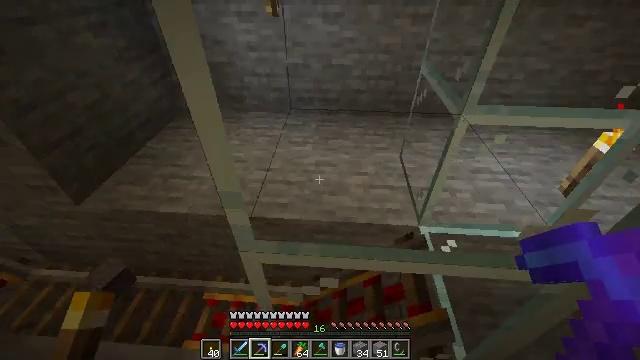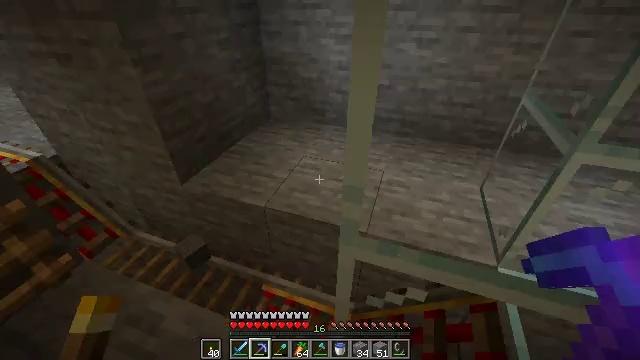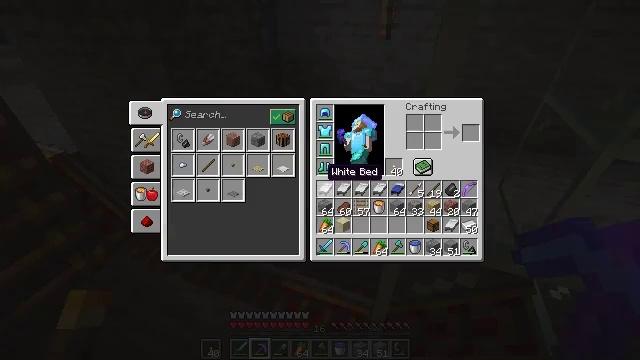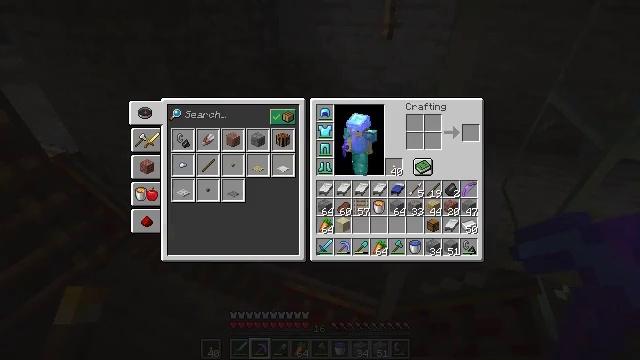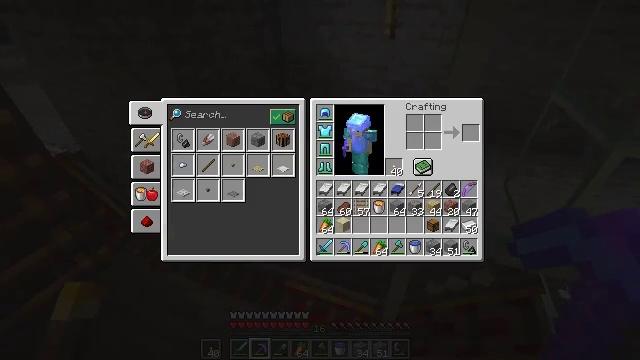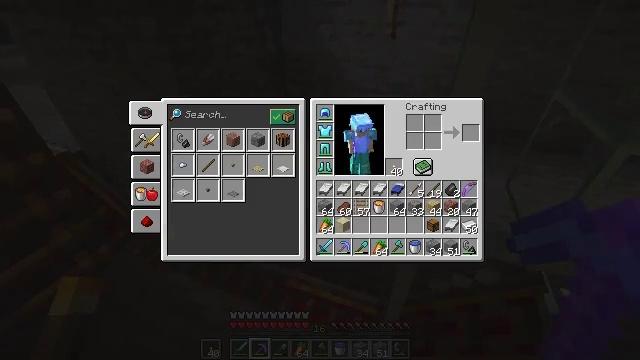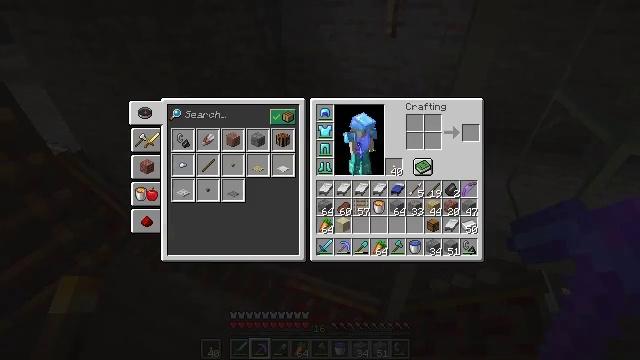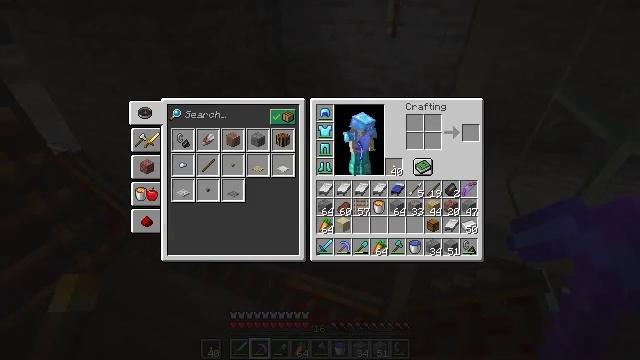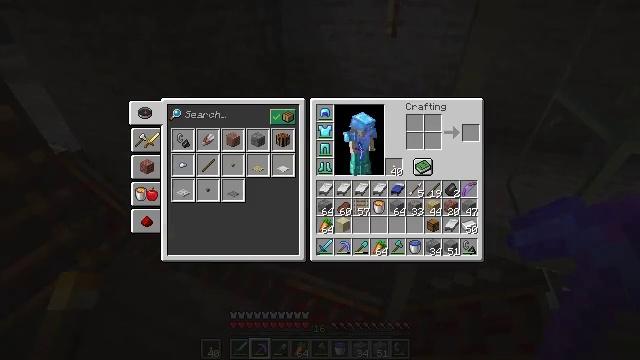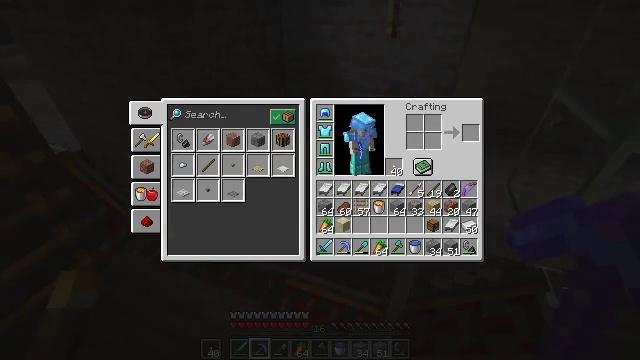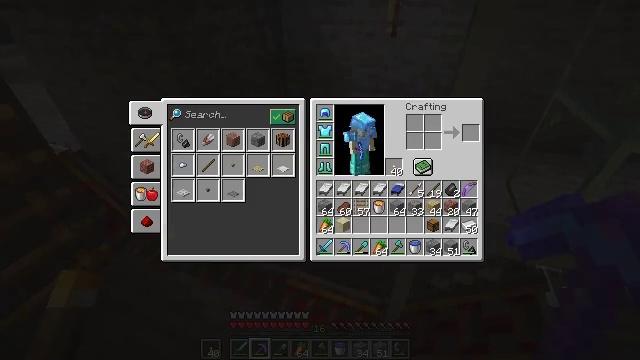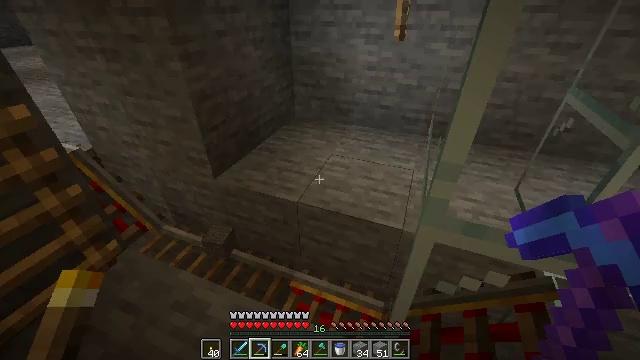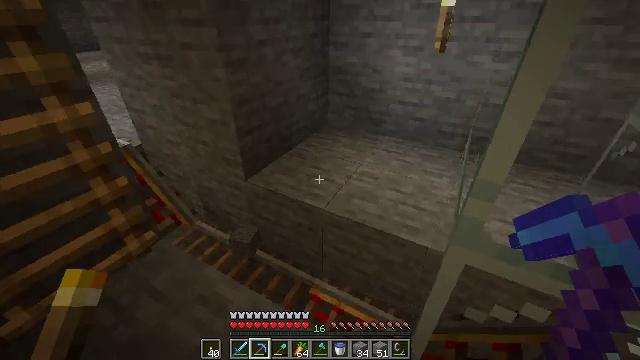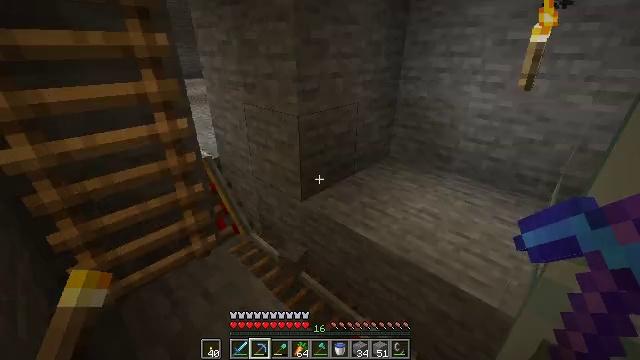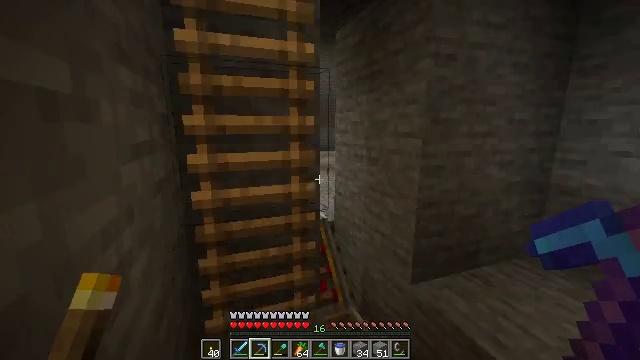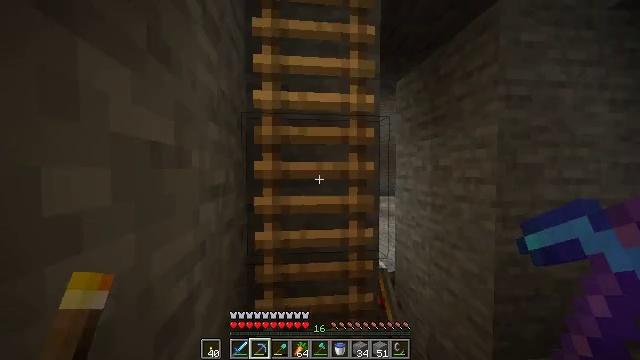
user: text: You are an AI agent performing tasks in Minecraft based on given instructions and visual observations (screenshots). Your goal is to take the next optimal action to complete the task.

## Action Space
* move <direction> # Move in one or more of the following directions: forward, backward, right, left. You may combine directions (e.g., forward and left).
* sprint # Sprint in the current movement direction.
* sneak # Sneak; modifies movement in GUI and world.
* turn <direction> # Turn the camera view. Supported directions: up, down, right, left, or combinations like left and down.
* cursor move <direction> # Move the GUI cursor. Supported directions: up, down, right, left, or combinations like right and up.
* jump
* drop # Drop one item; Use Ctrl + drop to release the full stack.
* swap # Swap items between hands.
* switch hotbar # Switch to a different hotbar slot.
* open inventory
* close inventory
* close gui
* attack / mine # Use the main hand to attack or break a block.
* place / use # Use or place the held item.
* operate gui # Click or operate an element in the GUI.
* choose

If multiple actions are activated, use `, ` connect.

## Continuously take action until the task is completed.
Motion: motion action
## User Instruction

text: Remove a carrot from the inventory.
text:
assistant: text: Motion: move back and move left, turn left and up
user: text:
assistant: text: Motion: open inventory
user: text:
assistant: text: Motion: open inventory
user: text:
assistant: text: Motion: turn right, open inventory
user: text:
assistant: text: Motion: turn right
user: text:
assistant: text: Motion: turn right and up
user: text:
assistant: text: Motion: no_op
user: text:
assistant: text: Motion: no_op
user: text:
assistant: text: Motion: no_op
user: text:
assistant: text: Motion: turn left
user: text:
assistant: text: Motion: turn left
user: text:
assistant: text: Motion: turn left and up
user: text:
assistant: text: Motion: turn left and up
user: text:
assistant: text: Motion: turn left and up
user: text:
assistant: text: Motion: turn left and up
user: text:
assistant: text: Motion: move forward, turn up
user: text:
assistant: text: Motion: move forward
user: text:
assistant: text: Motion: move forward, turn up
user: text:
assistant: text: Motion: move forward, turn up
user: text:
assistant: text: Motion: move forward, turn left and up
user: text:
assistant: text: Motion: move forward, turn left and up
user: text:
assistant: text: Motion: move forward, turn left and up, jump
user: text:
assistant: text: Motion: move forward, turn up, jump
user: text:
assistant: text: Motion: move forward, turn right and up, jump
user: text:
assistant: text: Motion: move forward, turn up, jump
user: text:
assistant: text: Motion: move forward, turn up
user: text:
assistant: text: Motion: move forward, turn up
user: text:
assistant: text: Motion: move forward
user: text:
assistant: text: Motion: move forward
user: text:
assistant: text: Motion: move forward